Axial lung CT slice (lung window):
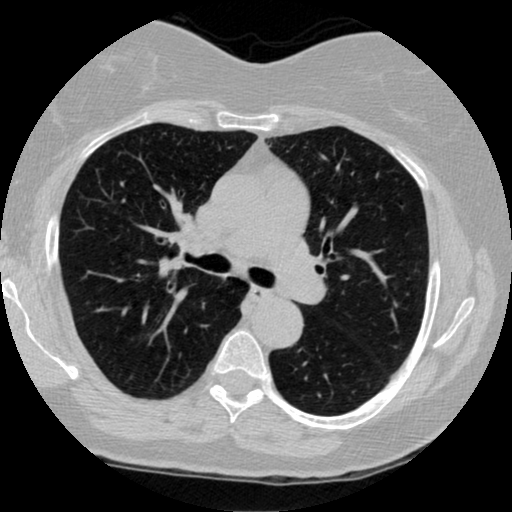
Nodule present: no